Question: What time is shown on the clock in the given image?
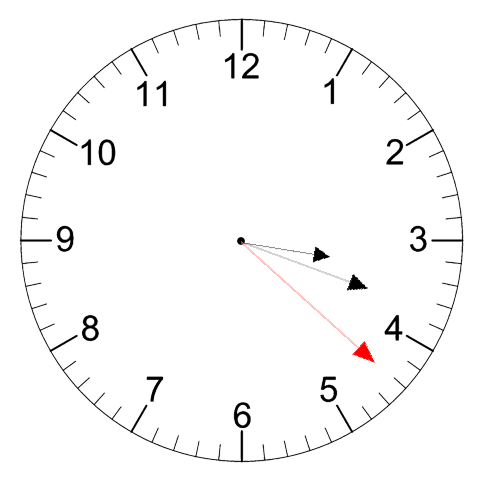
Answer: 03:18:22